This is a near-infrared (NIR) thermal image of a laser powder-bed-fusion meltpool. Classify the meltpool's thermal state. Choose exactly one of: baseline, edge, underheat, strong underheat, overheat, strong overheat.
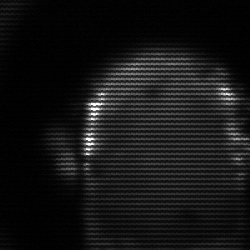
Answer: baseline